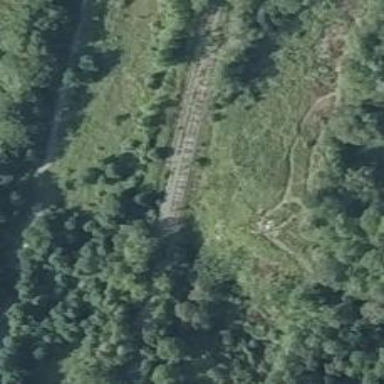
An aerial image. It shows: Abandoned railway.